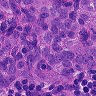
Metastatic tissue present: yes